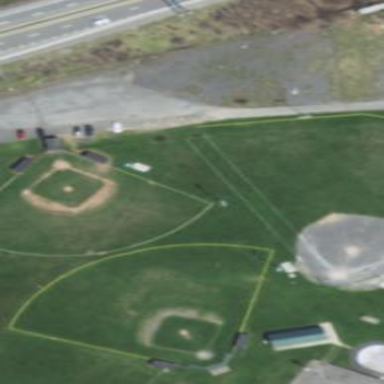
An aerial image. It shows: Baseball pitch for leisure and sports activities.